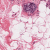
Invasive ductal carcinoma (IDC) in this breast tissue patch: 0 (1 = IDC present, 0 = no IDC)